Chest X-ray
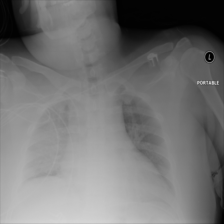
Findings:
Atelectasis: negative
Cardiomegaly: negative
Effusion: negative
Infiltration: positive
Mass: negative
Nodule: negative
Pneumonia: negative
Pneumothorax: negative
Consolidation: negative
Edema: negative
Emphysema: negative
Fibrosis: negative
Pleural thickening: negative
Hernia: negative